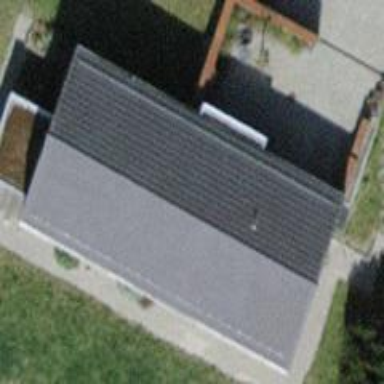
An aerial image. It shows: Detached building with gabled roof.